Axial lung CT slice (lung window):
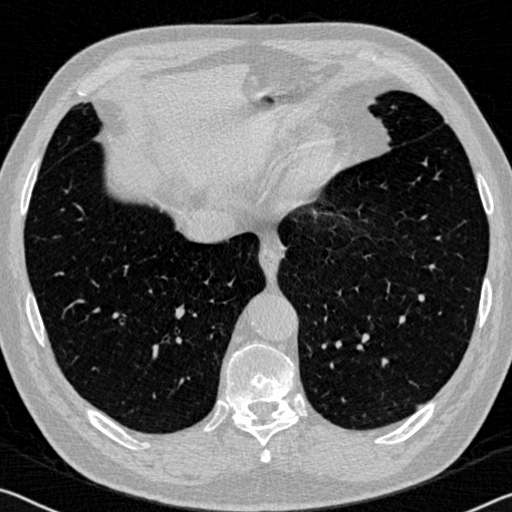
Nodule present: no